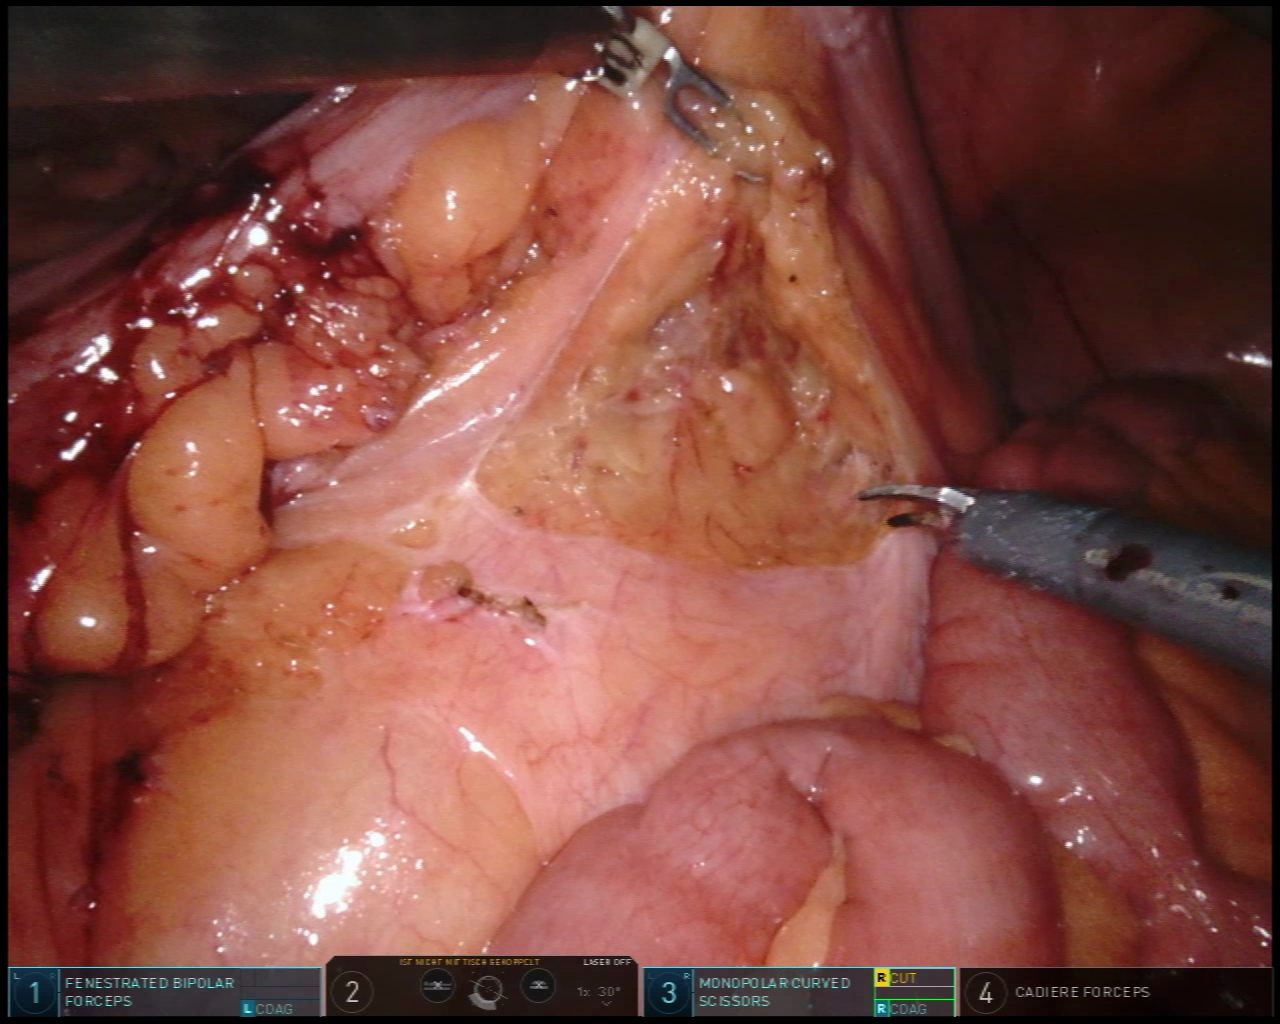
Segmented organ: small_intestine
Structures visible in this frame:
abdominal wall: yes
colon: yes
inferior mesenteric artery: no
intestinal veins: no
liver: no
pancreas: no
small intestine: yes
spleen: no
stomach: no
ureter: no
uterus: no
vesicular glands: no